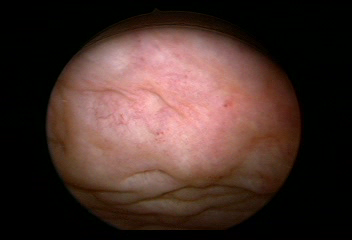
Modality: WLC
Class: Normal mucosa
Bladder cancer association: No